Interaction volume radius: 5 \u00c5
Interaction volume height: 25 \u00c5
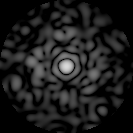
Disorder parameter: 0.8668